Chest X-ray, AP view. Patient: 62 years old, sex M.
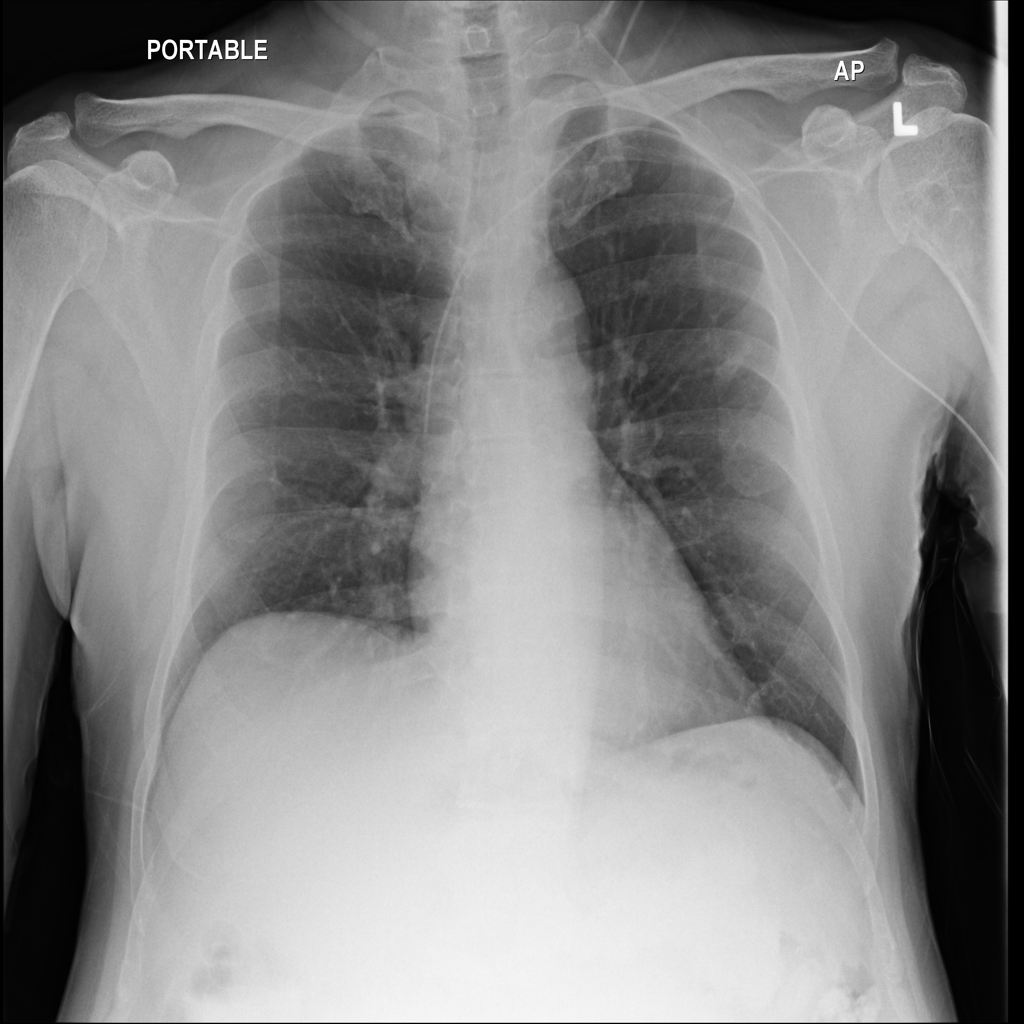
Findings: No Finding